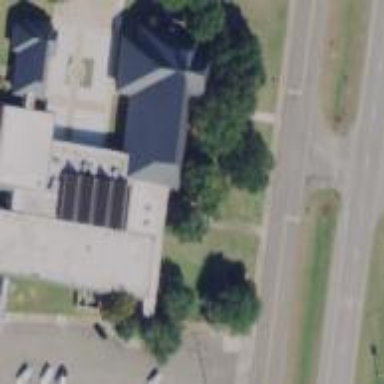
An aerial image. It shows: Building serving as place of worship.